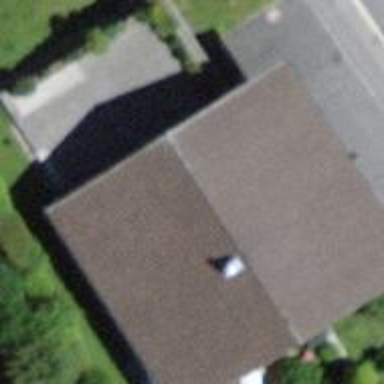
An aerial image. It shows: Residential building.